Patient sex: M
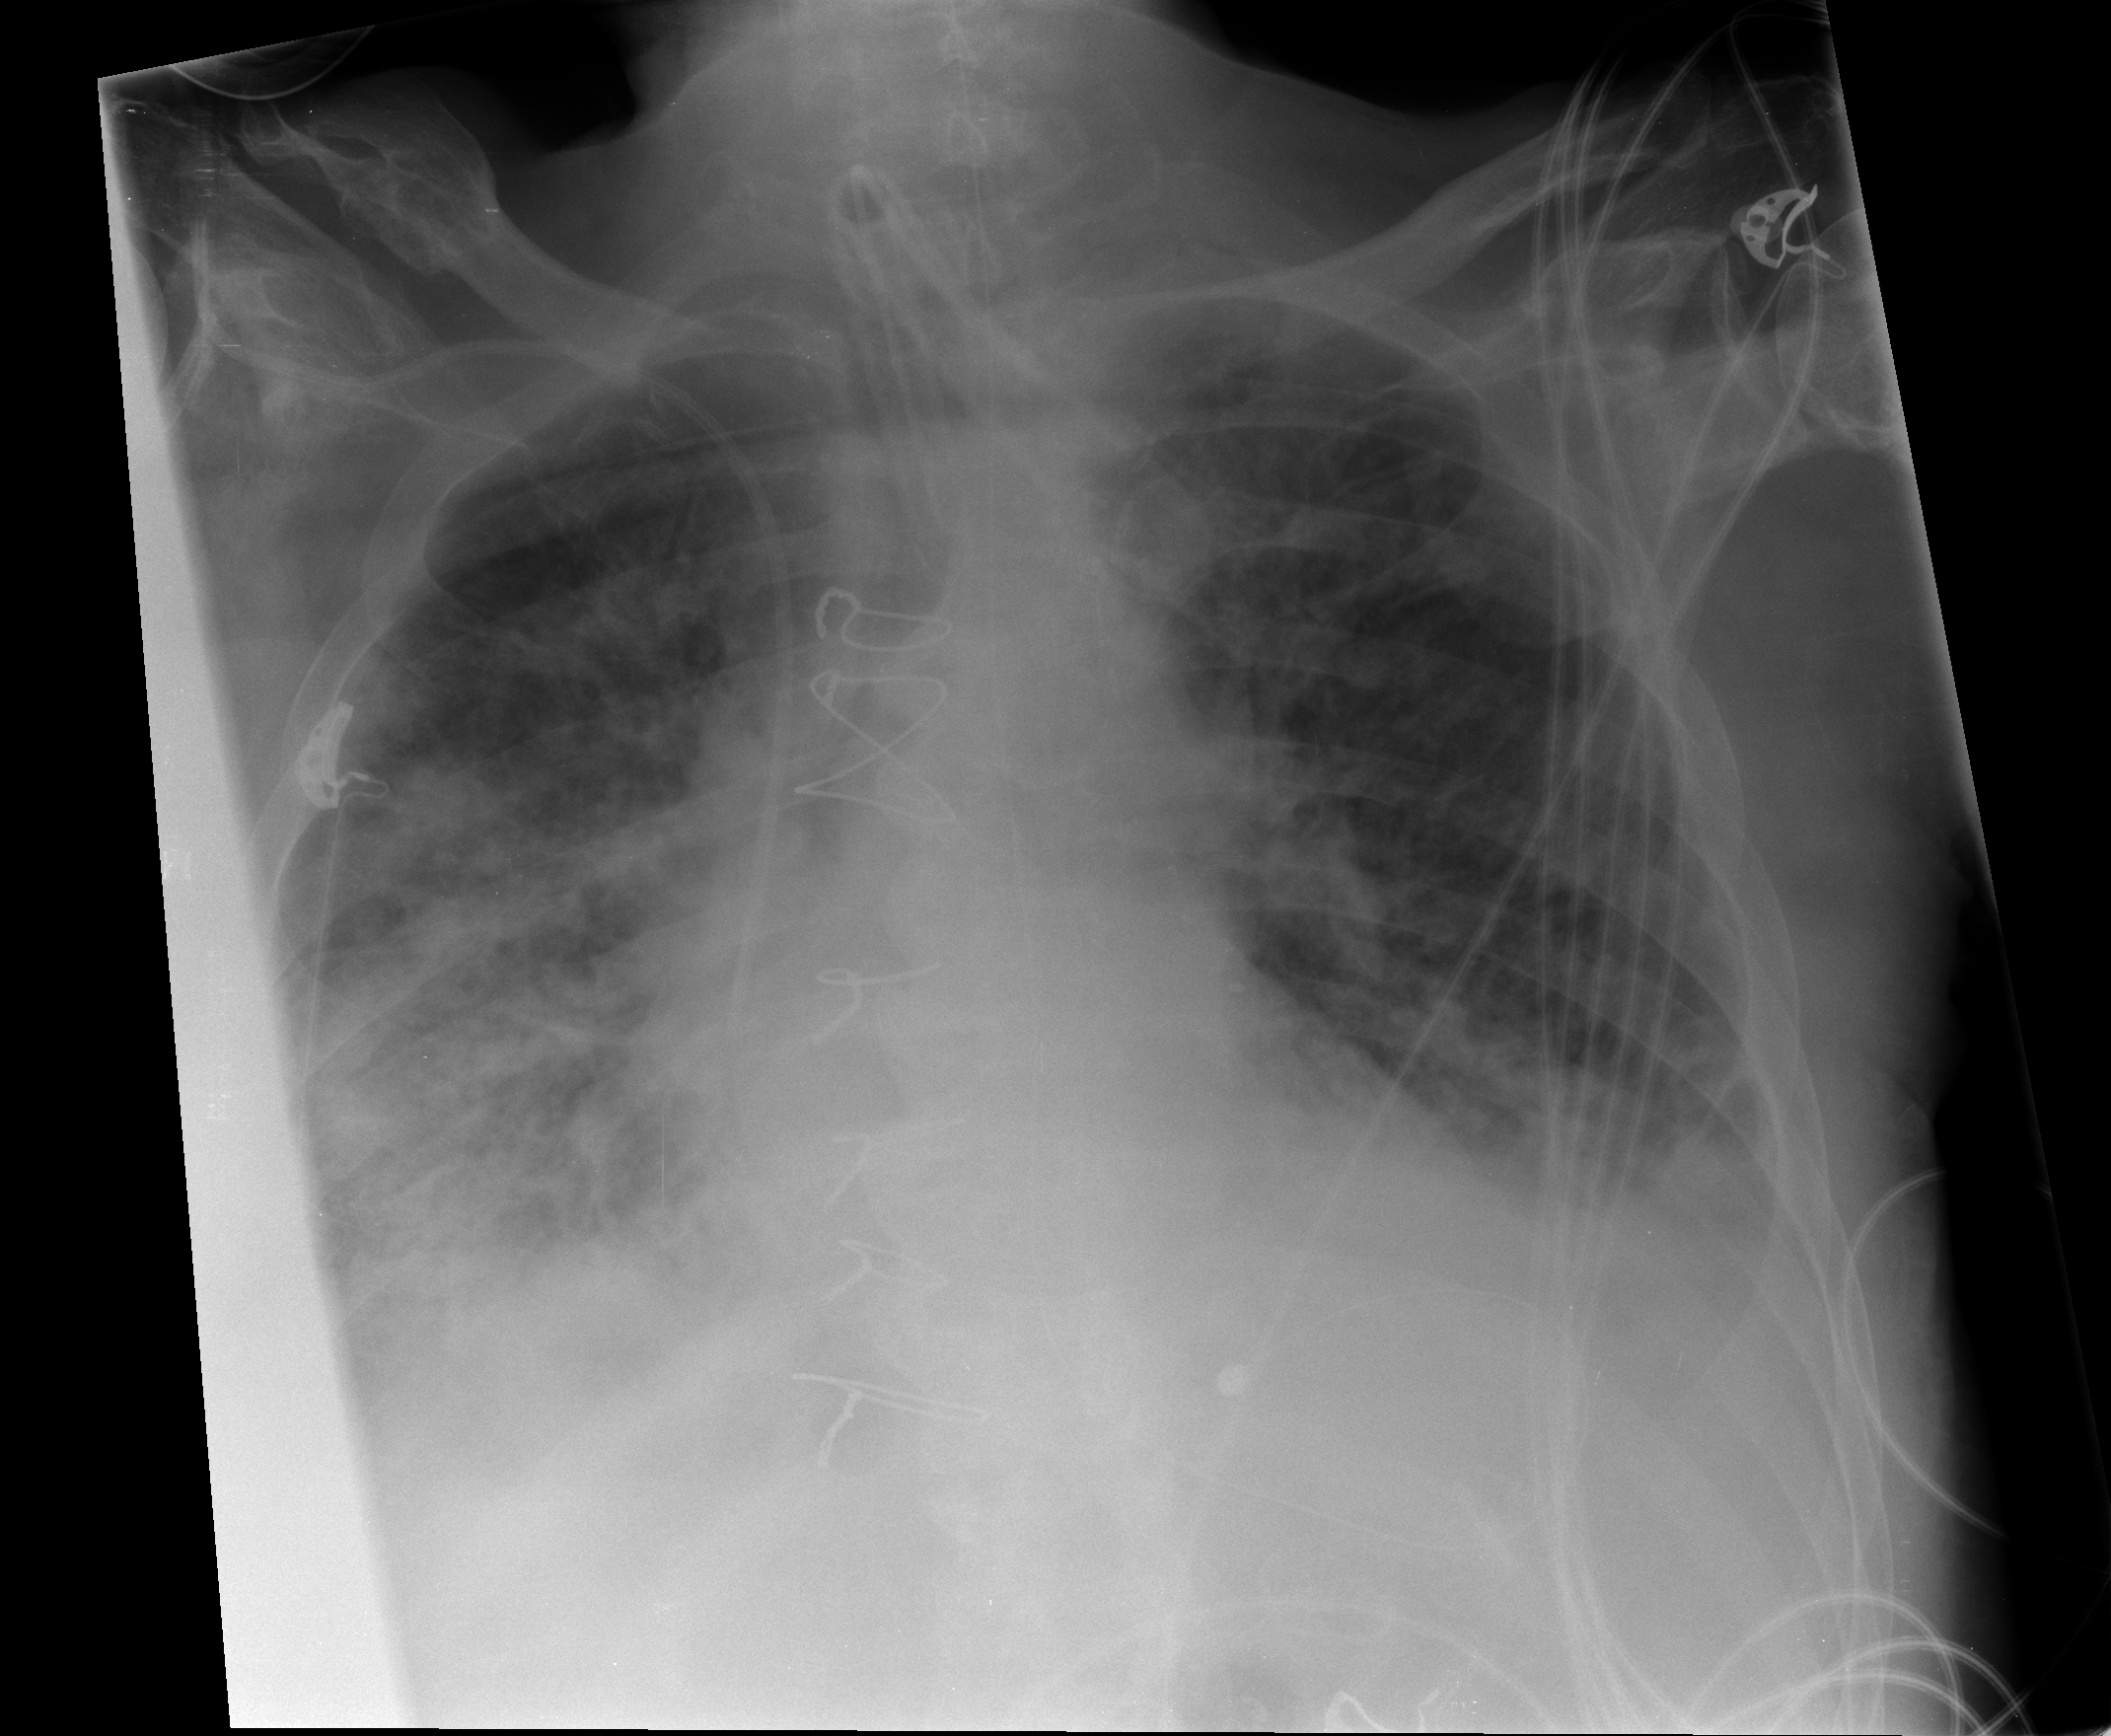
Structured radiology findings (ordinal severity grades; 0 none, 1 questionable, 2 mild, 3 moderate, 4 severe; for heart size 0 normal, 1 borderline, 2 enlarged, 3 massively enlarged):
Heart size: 2
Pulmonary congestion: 2
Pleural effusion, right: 2
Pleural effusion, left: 2
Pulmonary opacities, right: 3
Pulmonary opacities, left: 2
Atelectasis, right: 3
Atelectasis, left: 2